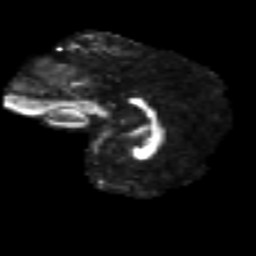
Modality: FA
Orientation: sagittal
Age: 32
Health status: ill
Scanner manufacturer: philips
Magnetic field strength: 3 T
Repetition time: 9 s
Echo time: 0.127 s